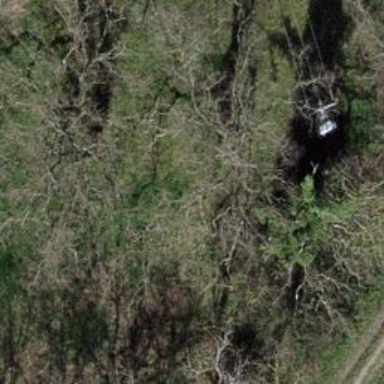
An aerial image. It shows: Beautiful tree in nature.